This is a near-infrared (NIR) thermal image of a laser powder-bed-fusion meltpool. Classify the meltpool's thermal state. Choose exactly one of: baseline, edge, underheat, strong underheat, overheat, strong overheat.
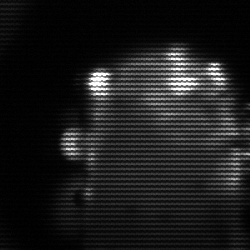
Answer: baseline